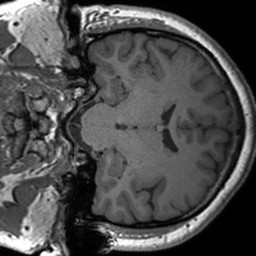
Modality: T1w
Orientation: coronal
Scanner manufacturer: siemens
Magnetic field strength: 3 T
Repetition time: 1.54 s
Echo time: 0.00234 s